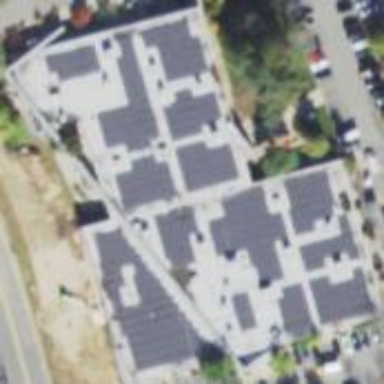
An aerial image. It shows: Commercial building.